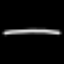
Label: line